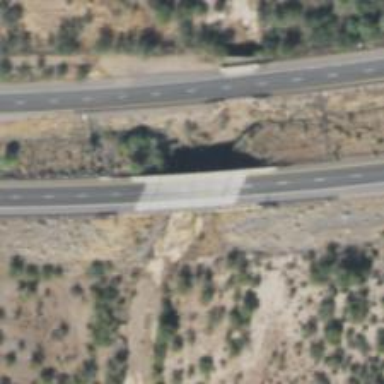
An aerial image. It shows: Bridge over trunk highway with expressway.